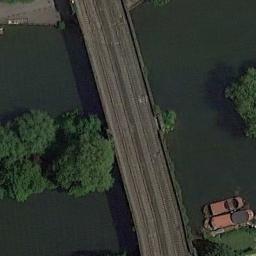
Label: bridge